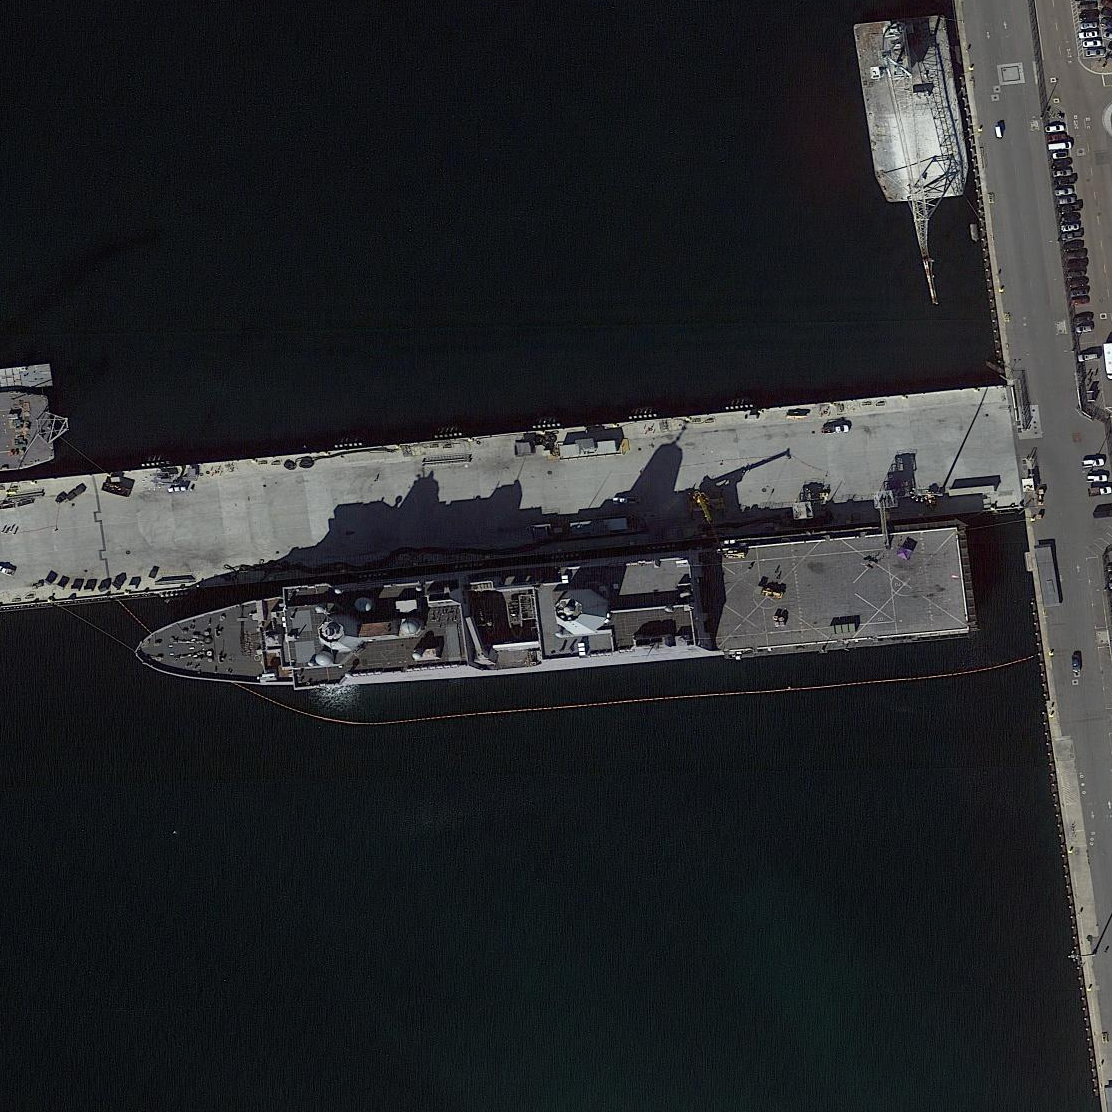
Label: combat